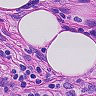
Metastatic tissue present: no